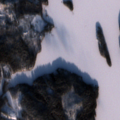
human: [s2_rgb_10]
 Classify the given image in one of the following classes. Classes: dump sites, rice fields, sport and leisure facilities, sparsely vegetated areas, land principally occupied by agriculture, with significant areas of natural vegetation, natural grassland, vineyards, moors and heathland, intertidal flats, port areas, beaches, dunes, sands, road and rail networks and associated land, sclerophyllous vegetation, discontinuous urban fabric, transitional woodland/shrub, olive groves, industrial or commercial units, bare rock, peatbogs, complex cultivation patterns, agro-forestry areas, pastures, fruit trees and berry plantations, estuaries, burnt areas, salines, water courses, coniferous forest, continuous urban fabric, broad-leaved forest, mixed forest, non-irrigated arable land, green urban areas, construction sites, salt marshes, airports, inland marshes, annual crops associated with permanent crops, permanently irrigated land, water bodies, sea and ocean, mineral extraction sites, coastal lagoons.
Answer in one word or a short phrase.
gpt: coniferous forest, mixed forest, transitional woodland/shrub, water bodies